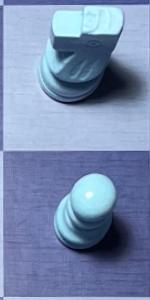
Label: Pawn_White